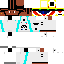
A male human skin with medium skin, wearing brown long hair dressed in a blue hoodie and black pants, featuring a closed mouth.